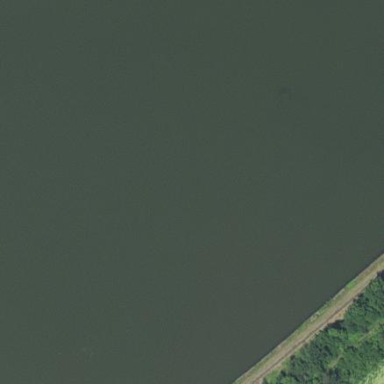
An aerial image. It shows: Pond in reservoir area surrounded by natural water.